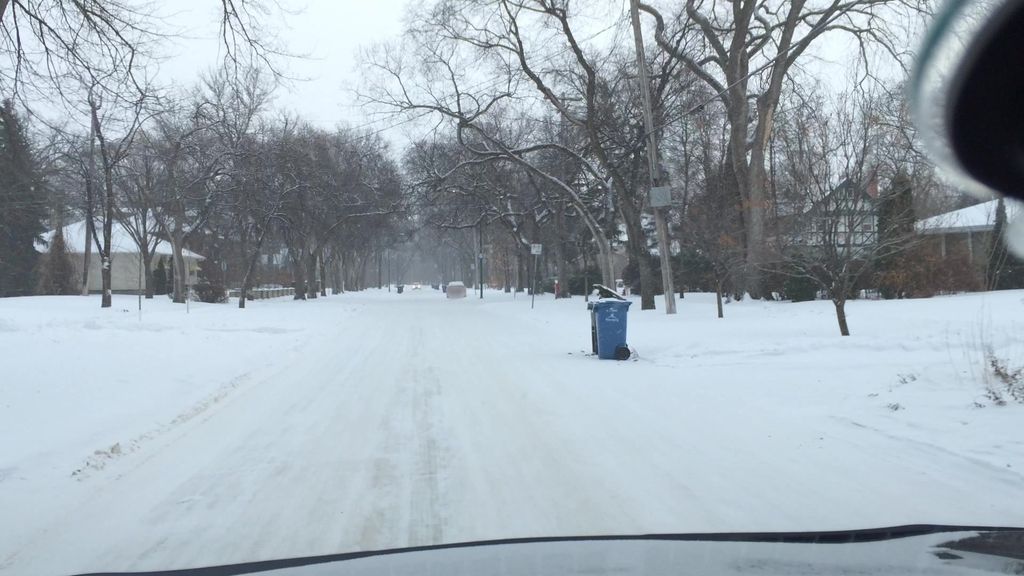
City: winnipeg